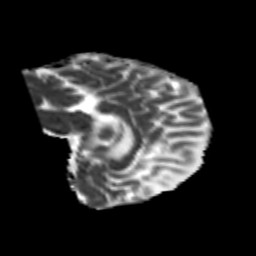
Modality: MD
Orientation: sagittal
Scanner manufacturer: siemens
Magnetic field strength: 3 T
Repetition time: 6.8 s
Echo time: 0.093 s